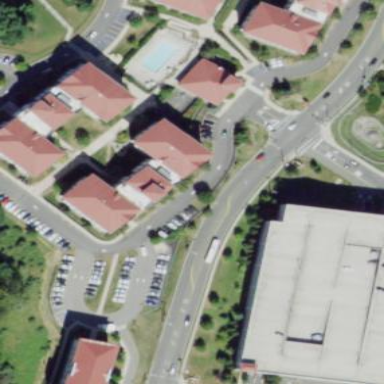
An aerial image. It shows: Dormitory building.